Field crop: maize
Growth stage: 2
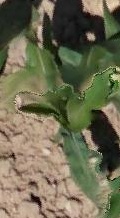
Species: maize